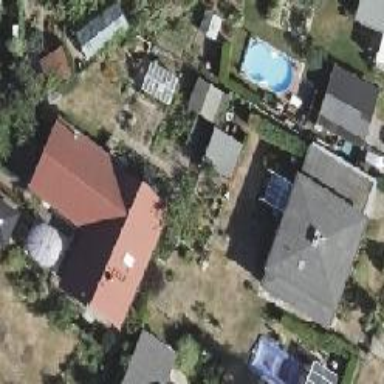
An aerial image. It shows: View of roof edge.